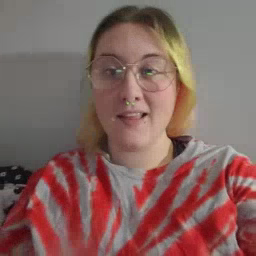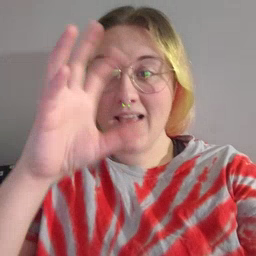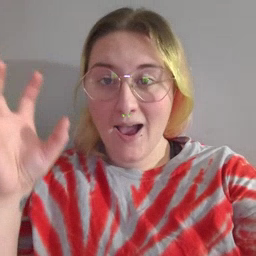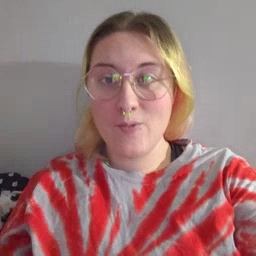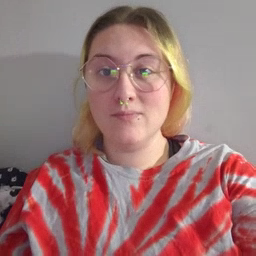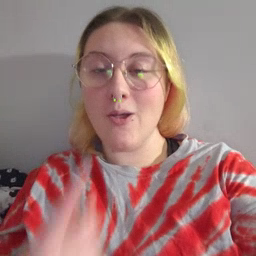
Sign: cloud